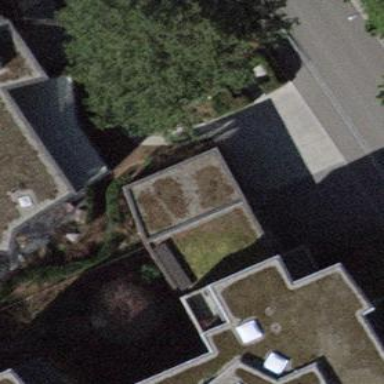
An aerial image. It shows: Group of garages.